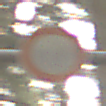
Verkehrszeichen: VerbotFahrzeugeAllerArt
Umgebung: Outdoor, Nature
Tageszeit: MorningAfternoon
Wetter: Overcast
Licht: Natural
Jahreszeit: Winter
Kontrast: LowContrast